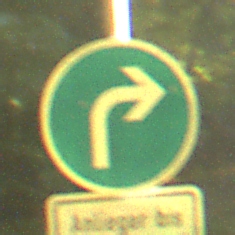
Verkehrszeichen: VorgeschriebeneFahrtrichtungRechts
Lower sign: SonstigeFahrzeugePersonengruppenFrei3
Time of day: SunriseSunset
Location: Outdoor (Nature)
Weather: PartlyCloudy
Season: NotSpecified
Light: Natural